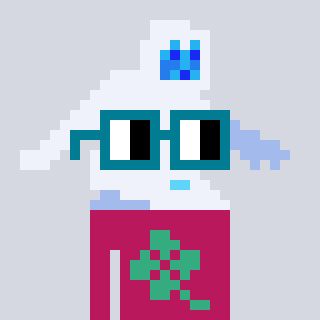
a pixel art character with square dark green glasses, a yeti-shaped head and a darkpink-colored body on a cool background